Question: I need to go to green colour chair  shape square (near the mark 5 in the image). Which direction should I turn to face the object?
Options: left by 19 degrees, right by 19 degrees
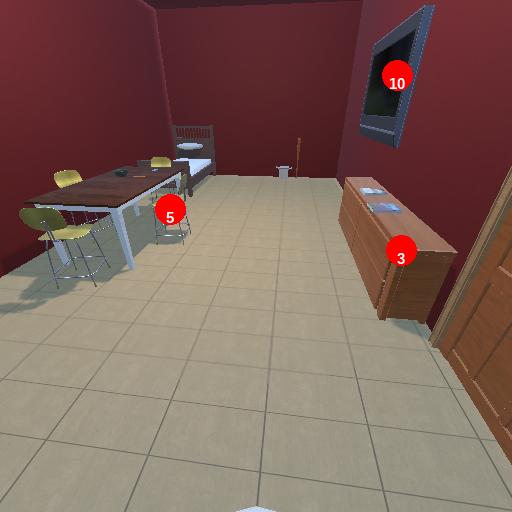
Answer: left by 19 degrees